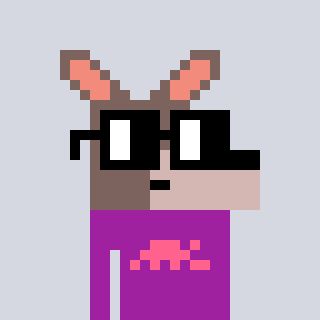
a pixel art character with square black glasses, a kangaroo-shaped head and a magenta-colored body on a cool background